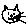
Label: cat